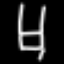
Label: chair